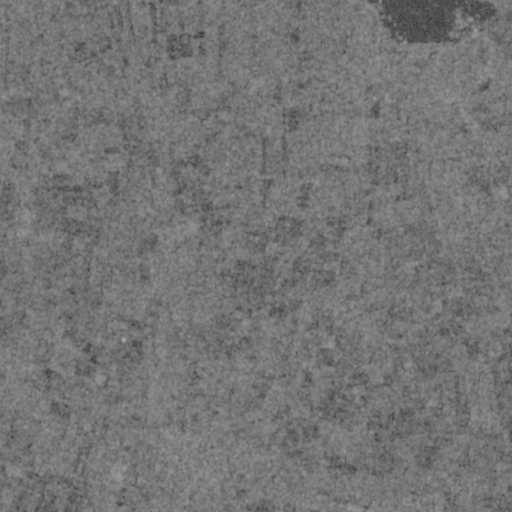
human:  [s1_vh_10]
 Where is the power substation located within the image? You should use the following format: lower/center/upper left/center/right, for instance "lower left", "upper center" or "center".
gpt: The power substation is located in the lower center of the image.
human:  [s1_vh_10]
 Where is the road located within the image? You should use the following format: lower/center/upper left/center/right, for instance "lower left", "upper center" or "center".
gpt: There is no road in the image.

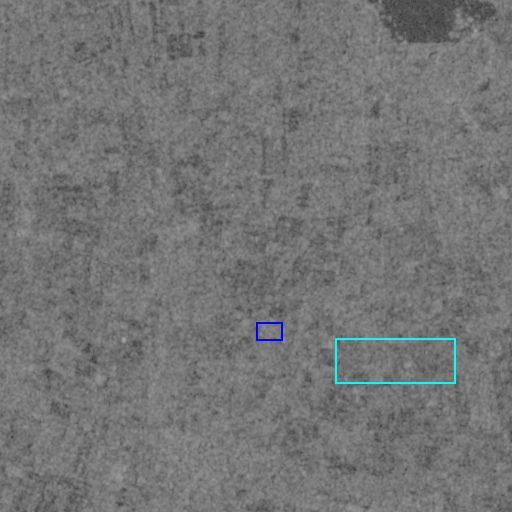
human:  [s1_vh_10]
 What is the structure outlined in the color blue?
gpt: The structure outlined in blue is a power substation.
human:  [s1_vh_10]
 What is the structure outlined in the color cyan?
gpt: The structure outlined in cyan is a solar farm.
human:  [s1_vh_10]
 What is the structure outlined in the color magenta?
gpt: There is no magenta outline.